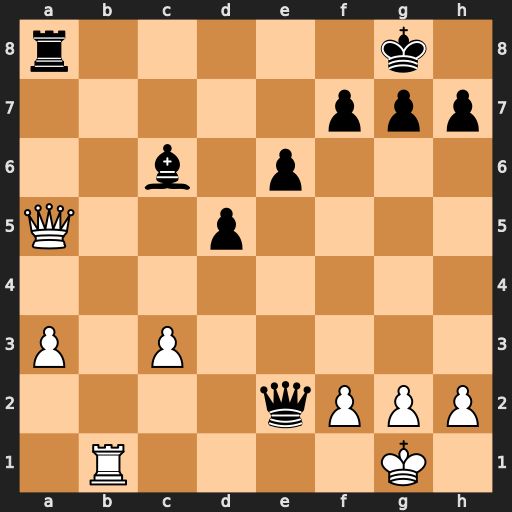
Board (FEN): r5k1/5ppp/2b1p3/Q2p4/8/P1P5/4qPPP/1R4K1
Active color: w
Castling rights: -
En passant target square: -
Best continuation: Qxa8+ Bxa8 Rb8#